Field crop: maize
Growth stage: 2
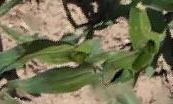
Species: maize